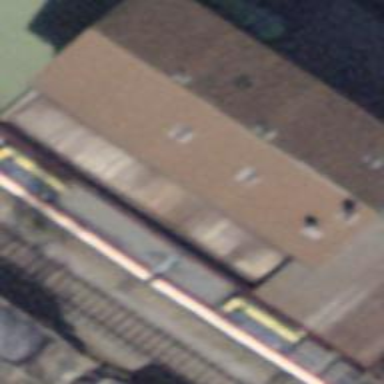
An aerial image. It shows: Transportation building.